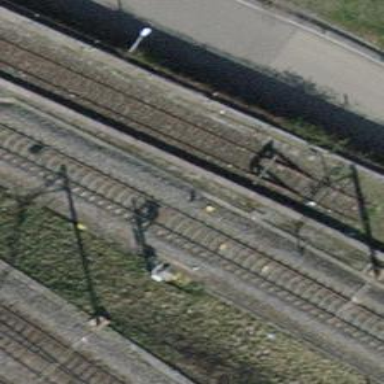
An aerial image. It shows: Railway signal.